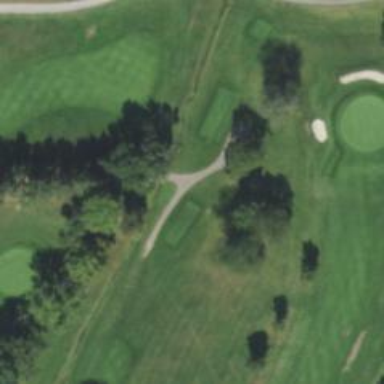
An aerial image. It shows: Path used for both walking and golf.